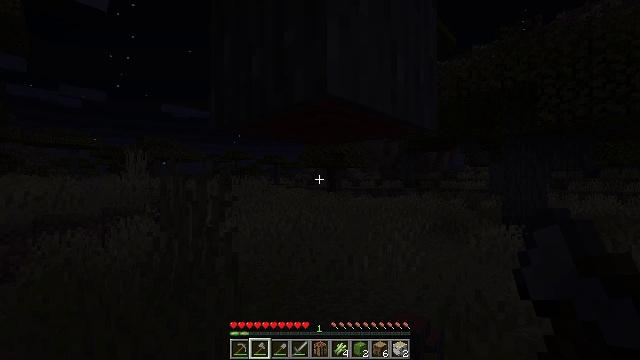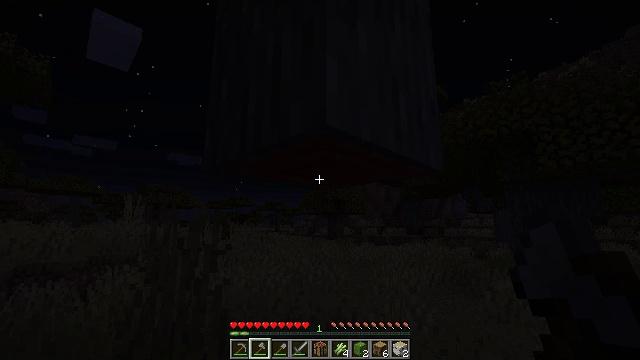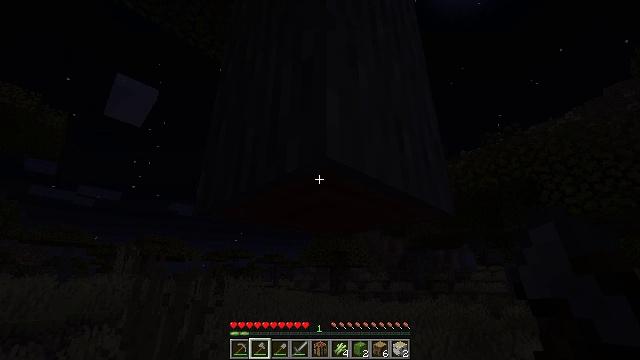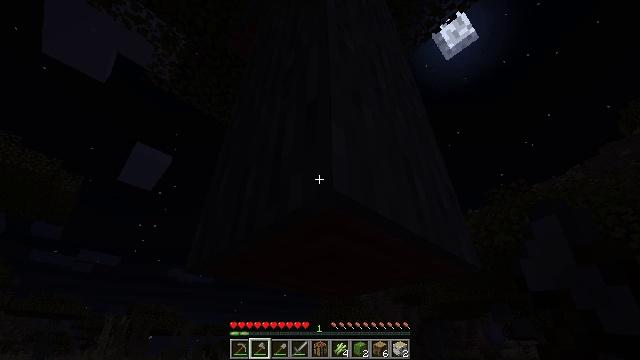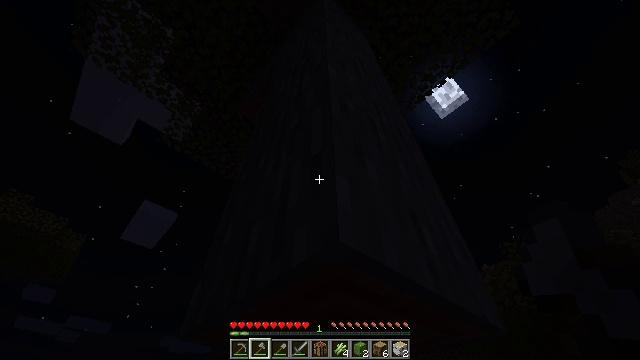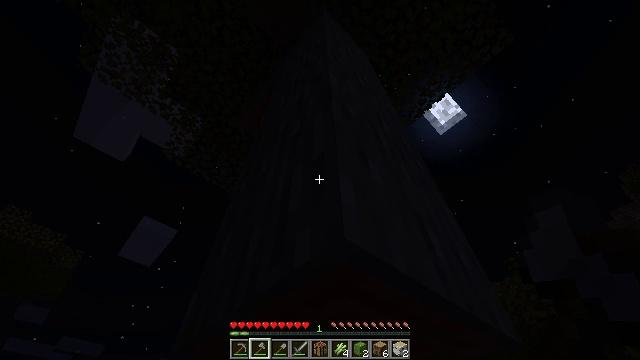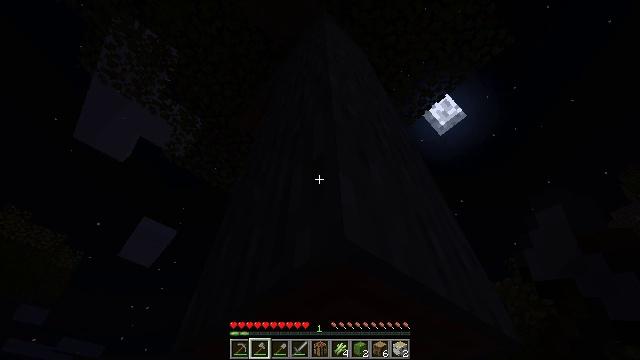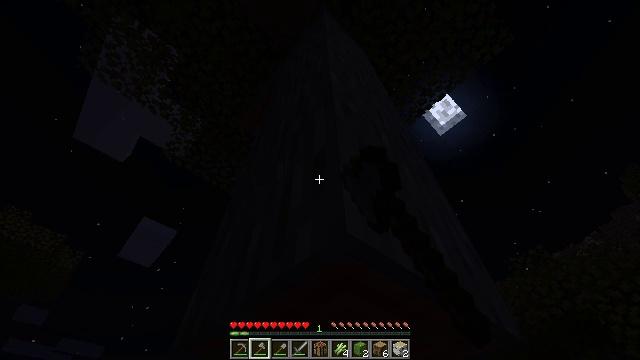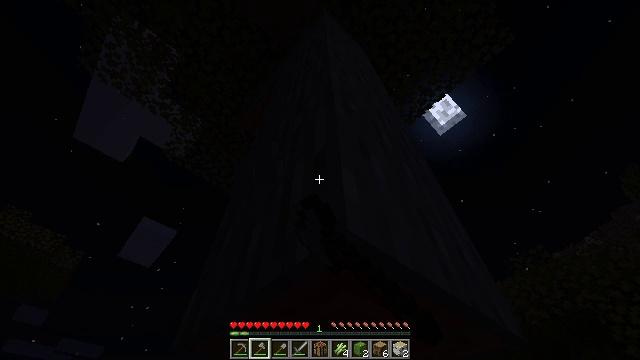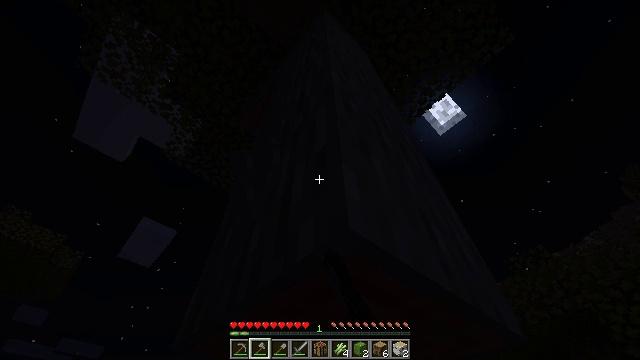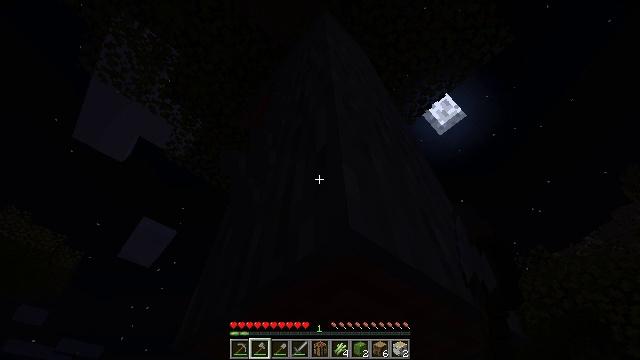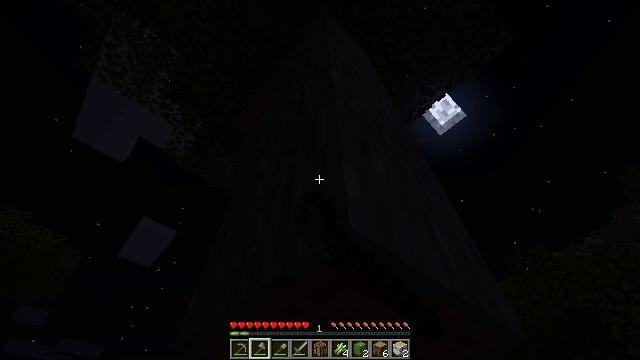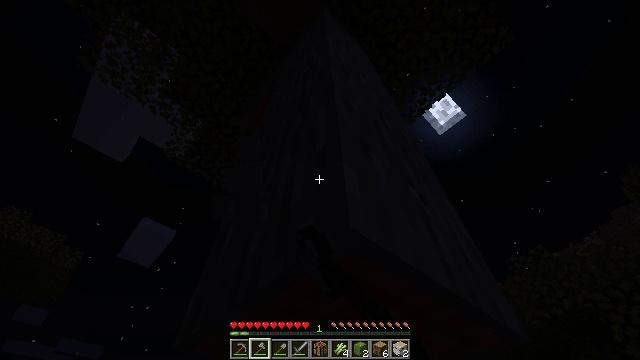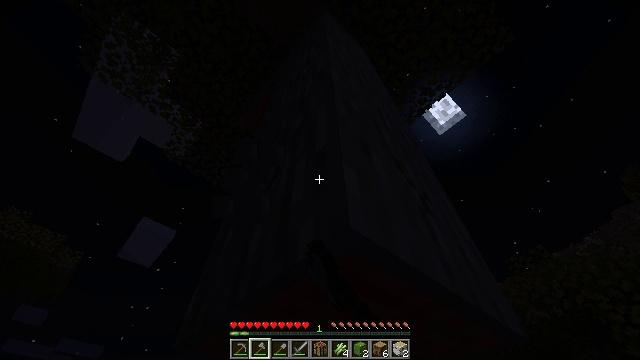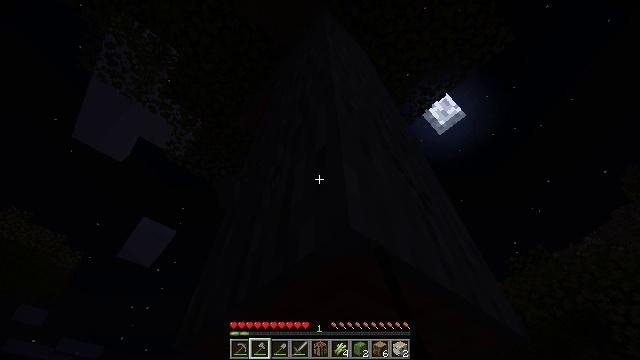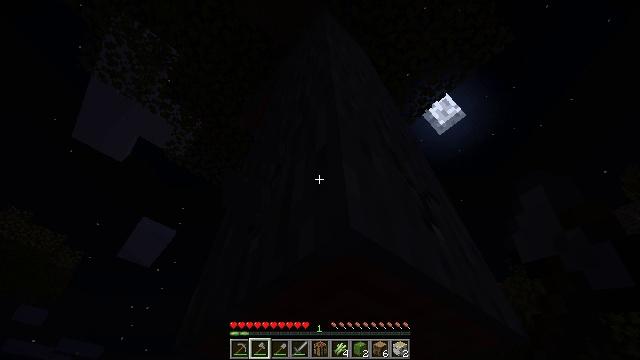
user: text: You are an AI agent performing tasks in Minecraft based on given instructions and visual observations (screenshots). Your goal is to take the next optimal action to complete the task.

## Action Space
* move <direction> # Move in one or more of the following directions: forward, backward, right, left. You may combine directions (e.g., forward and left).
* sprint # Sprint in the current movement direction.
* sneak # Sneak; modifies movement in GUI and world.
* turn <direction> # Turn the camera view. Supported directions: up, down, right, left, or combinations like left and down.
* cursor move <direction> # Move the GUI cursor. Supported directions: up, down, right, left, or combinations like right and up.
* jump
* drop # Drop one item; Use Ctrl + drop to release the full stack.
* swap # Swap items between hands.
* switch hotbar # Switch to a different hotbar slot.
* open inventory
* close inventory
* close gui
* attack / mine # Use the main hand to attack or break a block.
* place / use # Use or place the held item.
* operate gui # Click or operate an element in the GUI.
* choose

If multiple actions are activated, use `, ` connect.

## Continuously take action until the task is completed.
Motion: motion action
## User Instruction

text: Gather the acacia log for building.
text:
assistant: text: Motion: move forward, turn up
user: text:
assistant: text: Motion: turn up
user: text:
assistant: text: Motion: turn left and up
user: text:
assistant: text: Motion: turn left and up
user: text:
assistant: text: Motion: turn up
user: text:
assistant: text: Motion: attack / mine
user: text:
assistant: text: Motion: attack / mine
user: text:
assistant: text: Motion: attack / mine
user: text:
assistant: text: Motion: attack / mine
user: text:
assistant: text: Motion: attack / mine
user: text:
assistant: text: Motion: attack / mine
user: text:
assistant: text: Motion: attack / mine
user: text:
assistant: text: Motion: attack / mine
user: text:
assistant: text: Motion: attack / mine
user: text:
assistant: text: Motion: attack / mine
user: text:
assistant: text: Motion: attack / mine
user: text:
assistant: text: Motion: attack / mine
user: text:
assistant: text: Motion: attack / mine
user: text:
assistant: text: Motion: attack / mine
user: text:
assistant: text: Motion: attack / mine
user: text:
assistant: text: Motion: turn right, attack / mine
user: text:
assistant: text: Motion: attack / mine
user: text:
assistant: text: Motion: attack / mine
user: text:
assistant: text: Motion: turn up, attack / mine
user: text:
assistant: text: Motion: turn up, attack / mine
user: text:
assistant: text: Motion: turn up, attack / mine
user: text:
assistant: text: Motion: turn up, attack / mine
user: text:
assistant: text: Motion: attack / mine
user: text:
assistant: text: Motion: attack / mine
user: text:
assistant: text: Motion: attack / mine